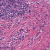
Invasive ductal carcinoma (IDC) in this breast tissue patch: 1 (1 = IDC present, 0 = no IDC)